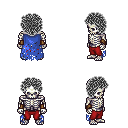
a pixel art fantasy rpg character, male body template, skeleton, blue tattered cape, red pants, gray curly afro hairstyle, leather bracers, four views (front, back, left, right), 2x2 character sprite sheet, small pixel art, hard edges, no anti-aliasing